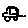
Label: car